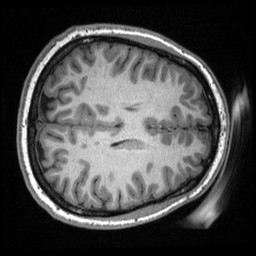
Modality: T1w
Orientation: axial
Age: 21
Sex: female
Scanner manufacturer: siemens
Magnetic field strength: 3 T
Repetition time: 2.3 s
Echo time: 0.00308 s